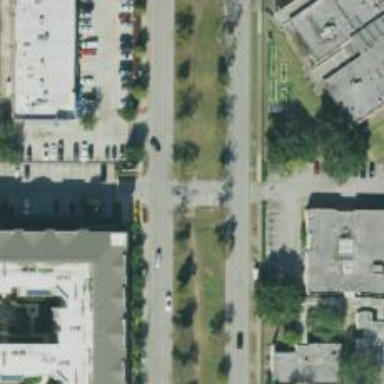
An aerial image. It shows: Asphalt road with secondary link designation.